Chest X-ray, PA view. Patient: 15 years old, sex M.
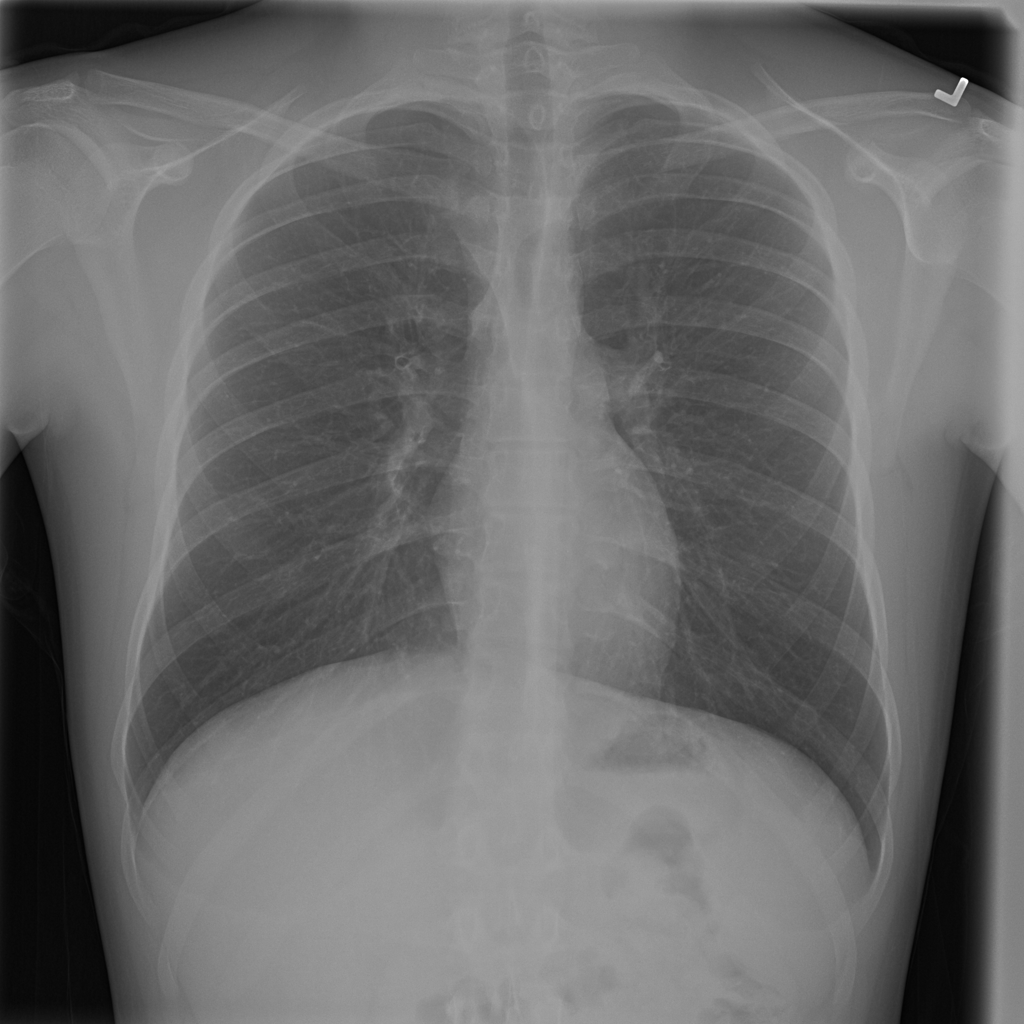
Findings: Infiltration